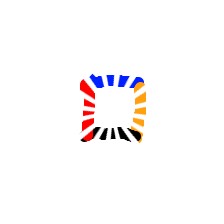
Shape: square